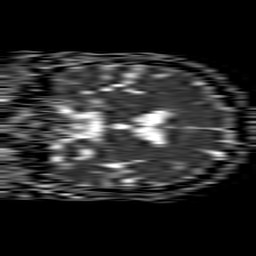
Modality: ADC
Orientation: coronal
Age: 67
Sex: female
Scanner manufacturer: philips
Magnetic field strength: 1.5 T
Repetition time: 4.6 s
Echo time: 0.08631 s